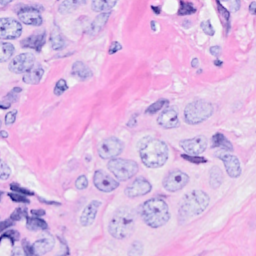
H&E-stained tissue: Breast